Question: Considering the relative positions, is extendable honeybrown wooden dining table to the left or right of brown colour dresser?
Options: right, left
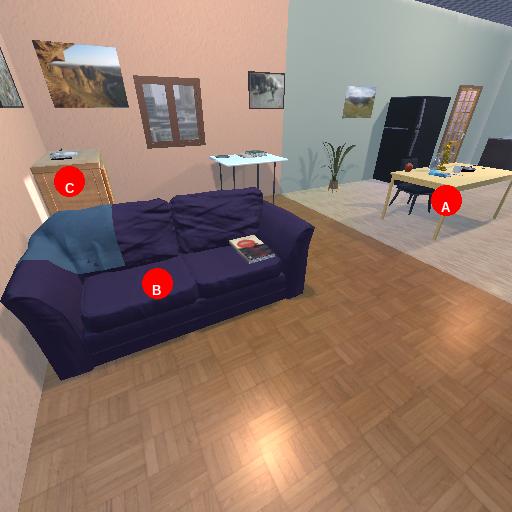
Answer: right